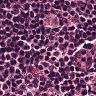
Metastatic tissue present: no